三年级 · 度量几何学
某农场用篱笆围一块长 5 米, 宽 3 米的长方形菜地, 菜地一面靠墙。那么篱笆至少需要多少米?

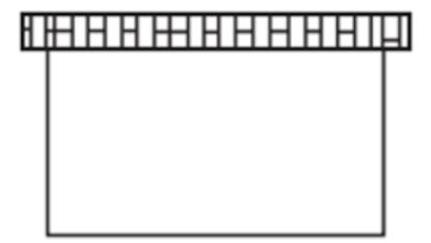
答案: 11 米

【分析】如果一面靠墙, 要使篱笆的总长度最短, 那么应将长方形菜地长的一面靠墙, 因此需要篦笆的长度就是用长方形菜地的长再加 2 个宽即可, 依此计算。

【详解】 $5+3+3=11$ (米)

答: 篱管至少需要 11 米。

【点睛】熟练掌握长方形的周长的计算是解答此题的关键。